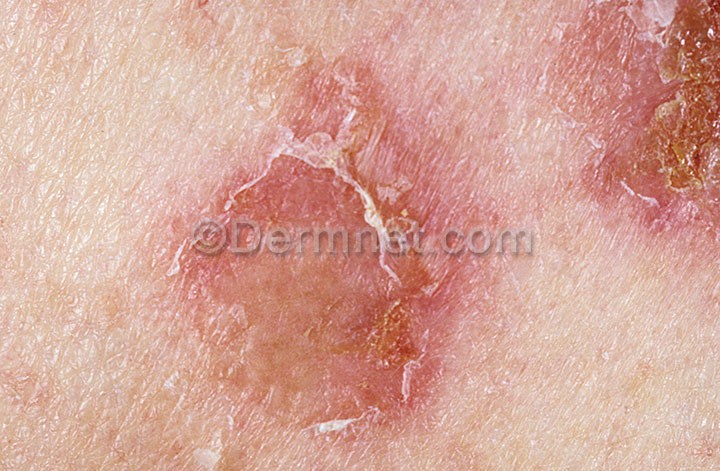
Disease: Bullous Disease Photos